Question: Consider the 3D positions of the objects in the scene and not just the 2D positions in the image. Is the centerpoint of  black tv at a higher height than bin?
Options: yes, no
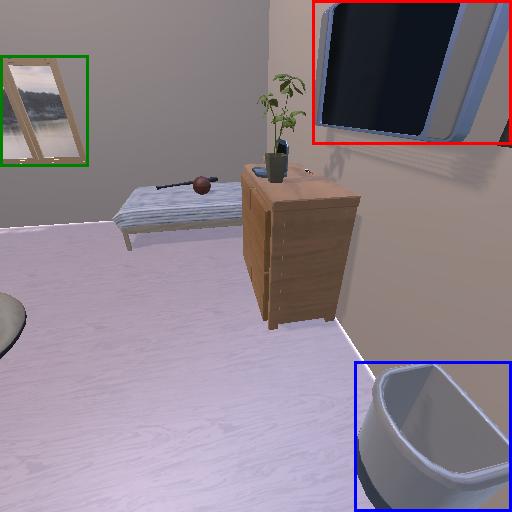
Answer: yes